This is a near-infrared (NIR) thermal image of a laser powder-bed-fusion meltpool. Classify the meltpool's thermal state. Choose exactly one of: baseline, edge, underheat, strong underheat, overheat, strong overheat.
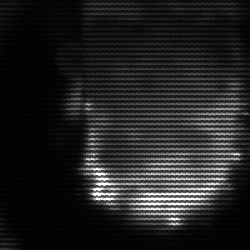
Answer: baseline